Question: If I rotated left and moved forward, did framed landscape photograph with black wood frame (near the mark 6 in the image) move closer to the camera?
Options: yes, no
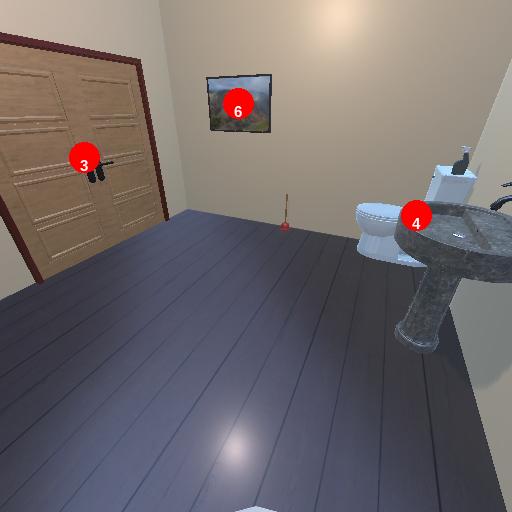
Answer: yes